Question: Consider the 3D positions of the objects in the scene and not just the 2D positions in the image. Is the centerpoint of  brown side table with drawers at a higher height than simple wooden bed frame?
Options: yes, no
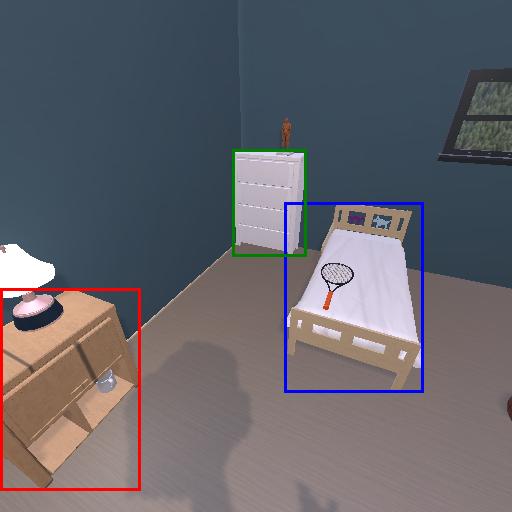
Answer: yes